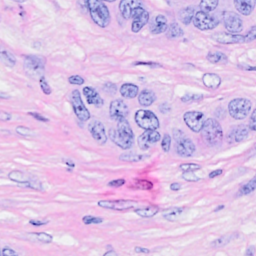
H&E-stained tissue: Breast